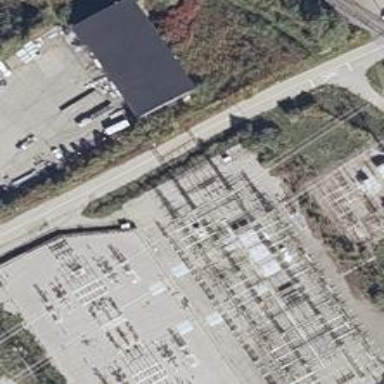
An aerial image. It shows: Outdoor distribution power substation.